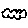
Label: cloud